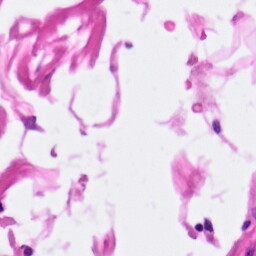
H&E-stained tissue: Pancreatic